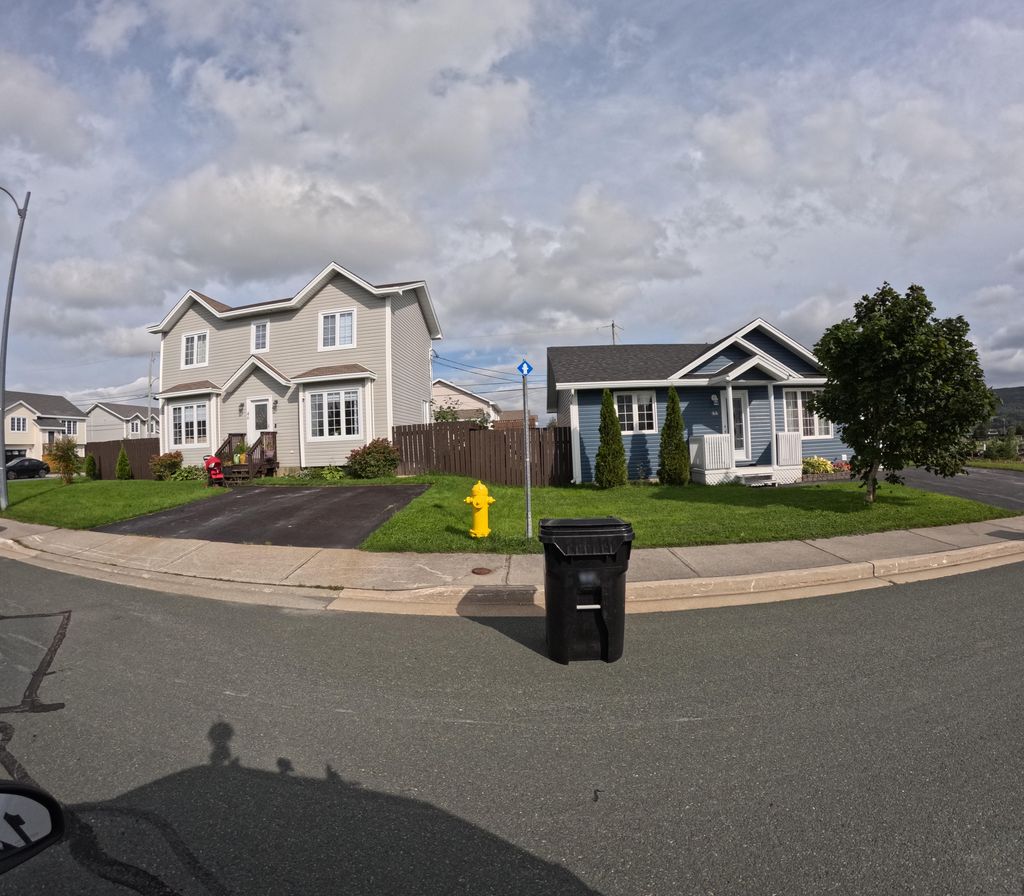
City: st_johns